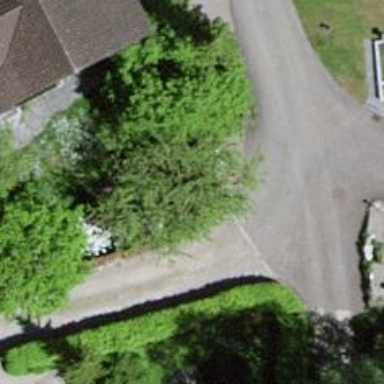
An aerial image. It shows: Wayside cross with historic significance.